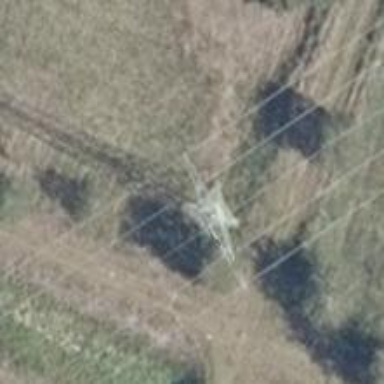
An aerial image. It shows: Power line in the image.